Interaction volume radius: 5 \u00c5
Interaction volume height: 15 \u00c5
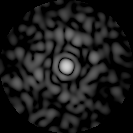
Disorder parameter: 0.8485